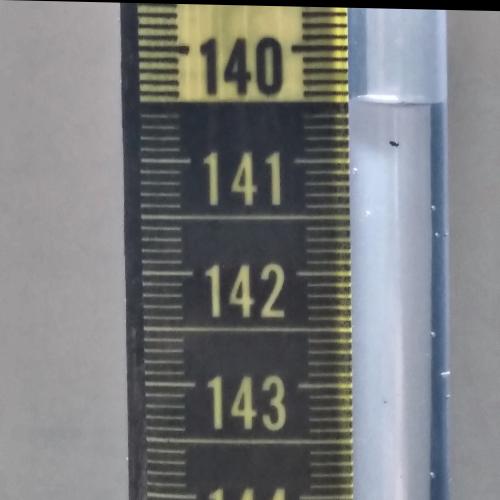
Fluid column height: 140.5 cm